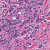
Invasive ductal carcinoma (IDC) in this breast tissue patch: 1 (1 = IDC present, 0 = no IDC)